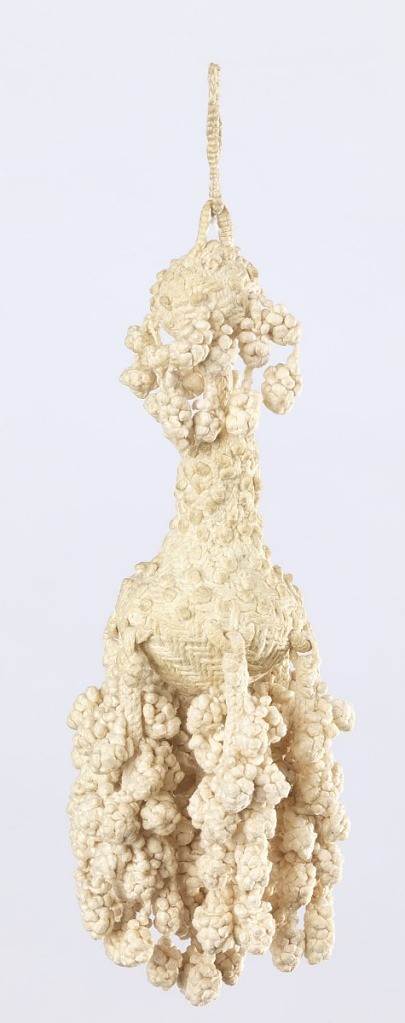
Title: Tassel
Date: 17th century
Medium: linen Technique: braided and knotted
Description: Linen tassel, braided and knotted. Pear-shaped tassel suspended from double loop. Seven design elements, including center element, hang from bottom of tassel. Made of knotting.